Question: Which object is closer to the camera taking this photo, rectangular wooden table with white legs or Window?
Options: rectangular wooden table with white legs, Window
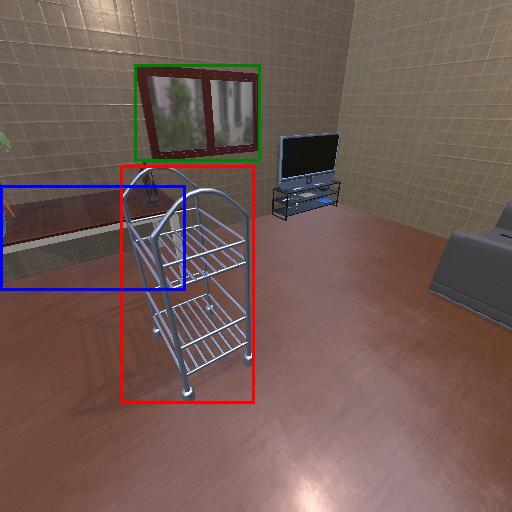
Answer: rectangular wooden table with white legs